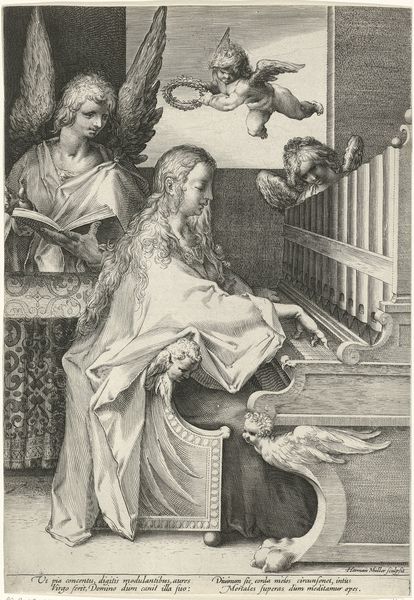
Titel: H. Cecilia spelend op het orgel
Künstler: Harmen Jansz Muller
Standort: Amsterdam
Institution: Rijksmuseum
Schlagwörter: flügel, frau, zeichnung, kirche, musik, engel, putto, noten, spielen, klavier, spiel, buch, orgel, heilige, engel frau, cäcilie